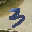
Label: 3